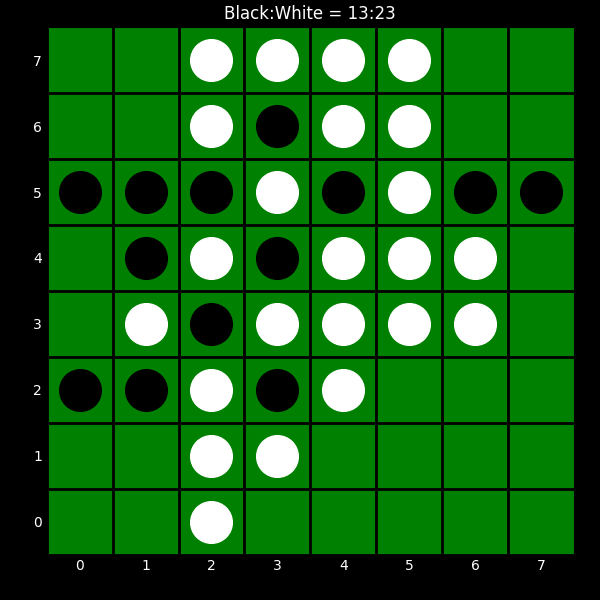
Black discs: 13
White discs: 23